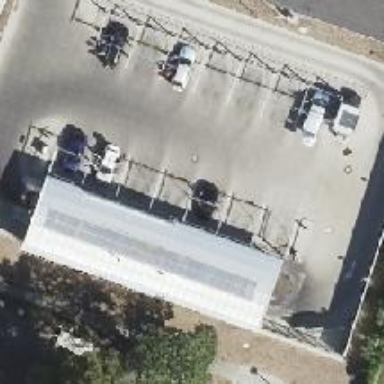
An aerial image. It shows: Car wash facility.